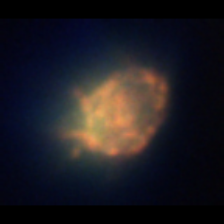
Taxon: Ciliates
Group: Other